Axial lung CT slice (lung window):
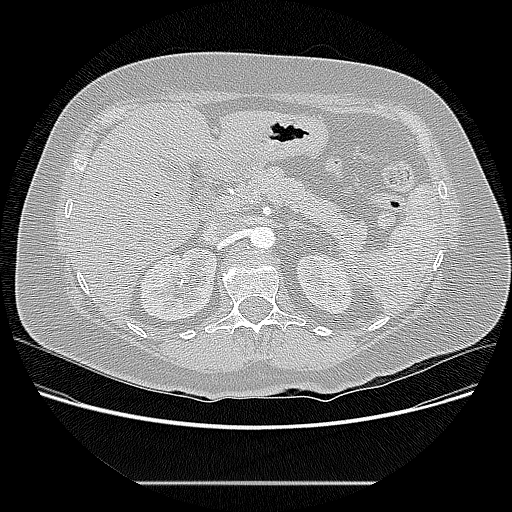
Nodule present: no